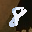
Label: 8